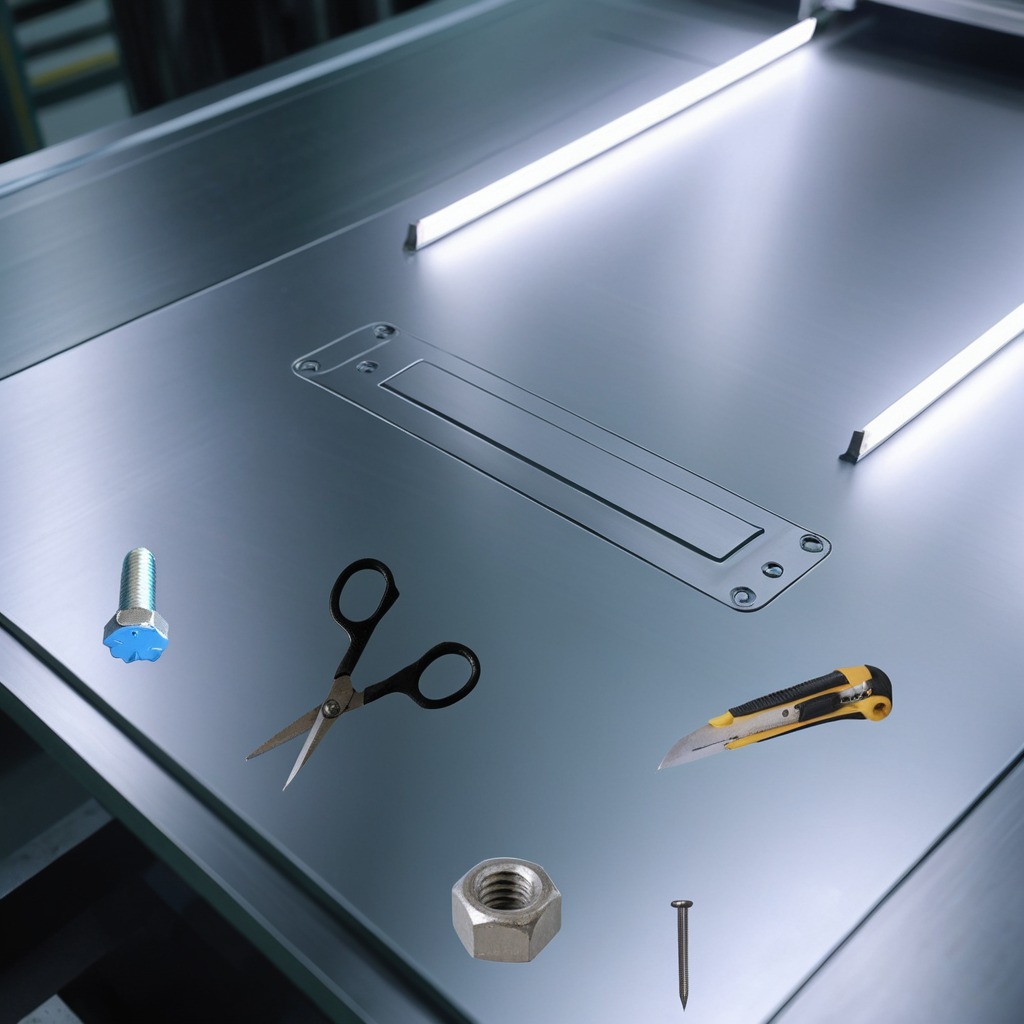
A utility knife, a metal machine screw, an iron nail, a pair of scissors, and a metal nut are lying on a metal table in a machine shop under fluorescent lights.